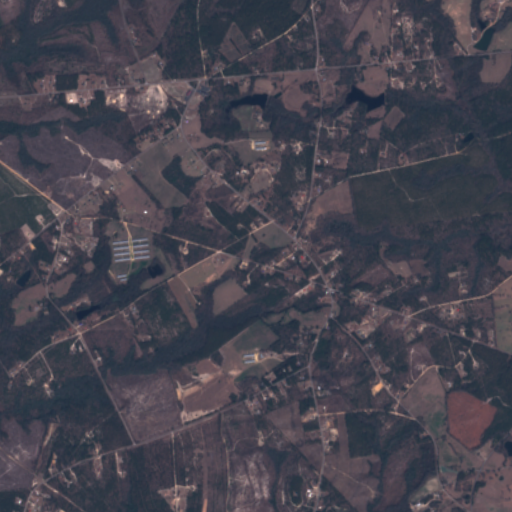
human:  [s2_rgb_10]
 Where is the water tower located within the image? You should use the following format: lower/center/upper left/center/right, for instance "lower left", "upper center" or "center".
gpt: The water tower is located in the upper center of the image.
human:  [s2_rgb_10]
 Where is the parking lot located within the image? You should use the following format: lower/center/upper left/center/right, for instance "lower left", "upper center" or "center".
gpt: There is no parking lot in the image.